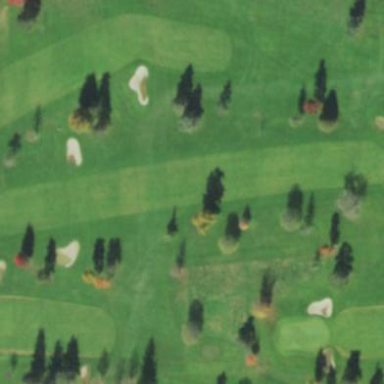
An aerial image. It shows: Golf fairway surrounded by grass.